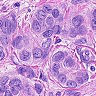
Metastatic tissue present: yes